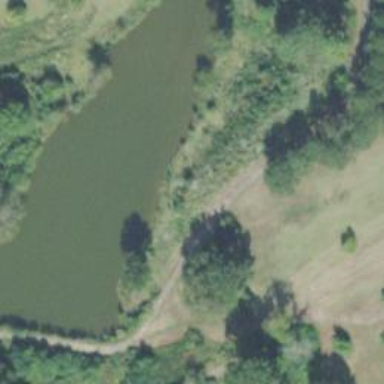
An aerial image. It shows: Lake with natural water.